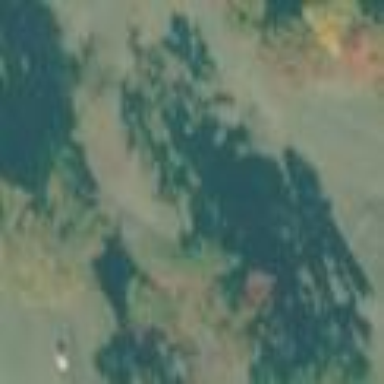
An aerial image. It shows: Mixed woodland area with variety of leaf types and cycles.